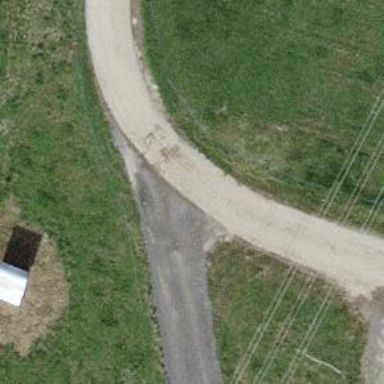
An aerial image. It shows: Well-maintained track road with grade 1 tracktype.